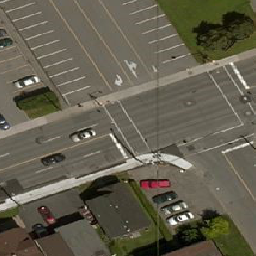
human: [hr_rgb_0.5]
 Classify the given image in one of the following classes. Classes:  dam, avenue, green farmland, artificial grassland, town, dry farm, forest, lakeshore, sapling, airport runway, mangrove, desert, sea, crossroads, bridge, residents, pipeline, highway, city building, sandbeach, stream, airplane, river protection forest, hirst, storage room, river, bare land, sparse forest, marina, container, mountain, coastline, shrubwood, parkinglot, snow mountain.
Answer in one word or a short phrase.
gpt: crossroads